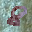
Label: 8